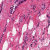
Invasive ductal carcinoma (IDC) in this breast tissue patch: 0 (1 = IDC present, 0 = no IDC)